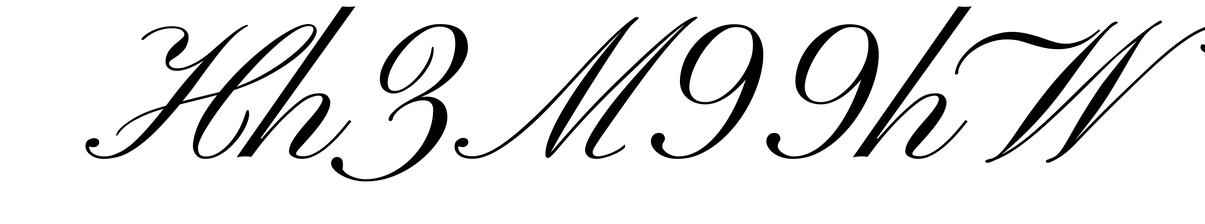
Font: PinyonScript-Regular